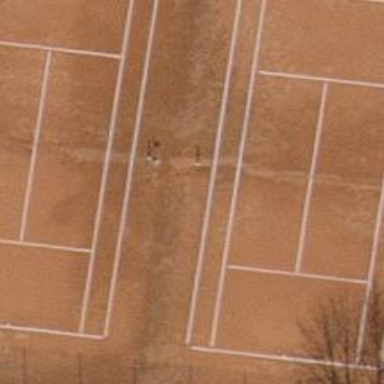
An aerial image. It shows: Tennis court on pitch designated for leisure land.